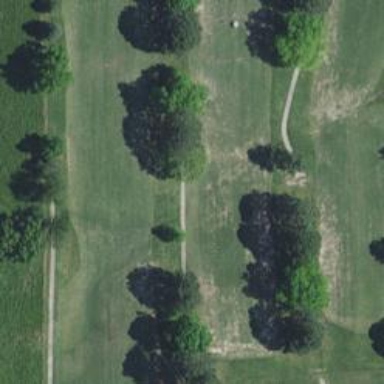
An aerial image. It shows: Footway that doubles as golf path.